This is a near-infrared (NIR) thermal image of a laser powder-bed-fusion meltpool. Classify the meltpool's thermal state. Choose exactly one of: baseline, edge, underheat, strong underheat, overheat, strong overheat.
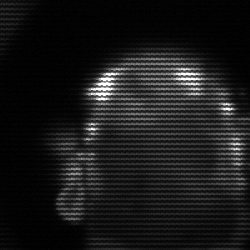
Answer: baseline